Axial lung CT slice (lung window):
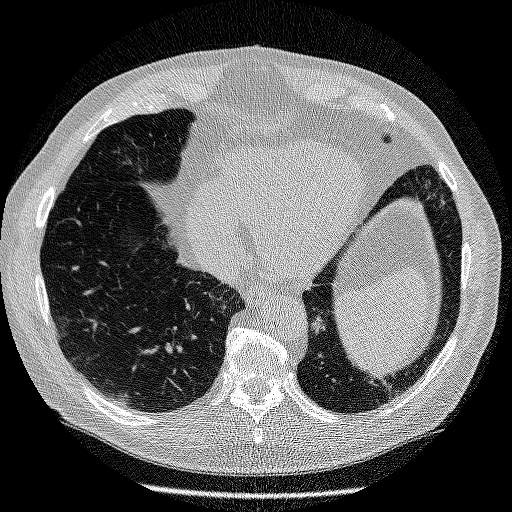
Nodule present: no